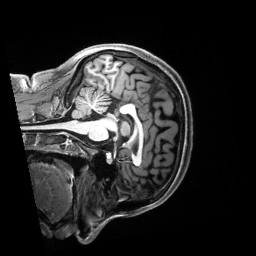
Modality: T1w
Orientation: sagittal
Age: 19
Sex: female
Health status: healthy
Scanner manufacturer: siemens
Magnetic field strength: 3 T
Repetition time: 2.5 s
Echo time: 0.00222 s